Question: I am trying to use <URL> in Angular 6 and I am receiving the following error:
'''
Error: Request to post https://www.sandbox.paypal.com/v1/payments/payment failed with 400 error. Correlation id: 6c0ce47611849, 6c0ce47611849
{
"name": "VALIDATION_ERROR",
"details": [
{
"field": "transactions.amount",
"issue": "Currency amount must be non-negative number, may optionally contain exactly 2 decimal places separated by '.', optional thousands separator ',', limited to 7 digits before the decimal point and currency which is a valid ISO Currency Code"
}
],
"message": "Invalid request - see details",
"information_link": "https://developer.paypal.com/docs/api/payments/#errors",
"debug_id": "6c0ce47611849"
}
request/</<@https://www.paypalobjects.com/api/checkout.js:14216:39
'''
As you can see with the following screenshot, the format looks correct to me:

The following is my shipping form html:
'''
<div class="container">
<div class="row">
<div class="col-md-8 order-md-1">
<h4 class="mb-3">Shipping address</h4>
<form name="form" #f="ngForm" novalidate>
<div class="row">
<div class="col-md-6 mb-3">
<label for="firstName">First name</label>
<input
type="text"
class="form-control"
[(ngModel)]="model.firstName"
#firstName="ngModel"
[ngClass]="{
'is-invalid': f.submitted && firstName.invalid
}"
name="firstName"
placeholder="First name"
required
/>
<div
*ngIf="f.submitted && firstName.required"
class="invalid-feedback"
>
<div *ngIf="firstName.errors.required">
First name is required
</div>
</div>
</div>
<div class="col-md-6 mb-3">
<label for="lastName">Last name</label>
<input
type="text"
class="form-control"
[(ngModel)]="model.lastName"
#lastName="ngModel"
[ngClass]="{
'is-invalid': f.submitted && lastName.invalid
}"
name="lastName"
placeholder="Last name"
required
/>
<div
*ngIf="f.submitted && lastName.required"
class="invalid-feedback"
>
<div *ngIf="lastName.errors.required">Last name is required</div>
</div>
</div>
</div>
<div class="mb-3">
<label for="email"
>Email <span class="text-muted">(Same as username)</span></label
>
<input
type="email"
class="form-control"
[(ngModel)]="model.email"
#email="ngModel"
[ngClass]="{
'is-invalid': f.submitted && email.invalid
}"
name="email"
placeholder="you@example.com"
required
value="{{ model.email }}"
email
/>
<div *ngIf="f.submitted && email.required" class="invalid-feedback">
<div *ngIf="email.errors.email">Email is required</div>
</div>
</div>
<div class="mb-3">
<label for="address">Address</label>
<input
type="text"
class="form-control"
[(ngModel)]="model.address"
#address="ngModel"
[ngClass]="{
'is-invalid': f.submitted && address.invalid
}"
name="address"
placeholder="1234 Main St"
required
/>
<div *ngIf="f.submitted && address.required" class="invalid-feedback">
<div *ngIf="address.errors.required">
Shipping address is required
</div>
</div>
</div>
<div class="mb-3">
<label for="address2"
>Address 2 <span class="text-muted">(Optional)</span></label
>
<input
type="text"
class="form-control"
[(ngModel)]="model.address2"
name="address2"
placeholder="Apartment or suite"
#address2="ngModel"
/>
</div>
<div class="mb-3">
<label for="city">City <span class="text-muted"></span></label>
<input
type="text"
class="form-control"
[(ngModel)]="model.city"
name="city"
placeholder="Apartment or suite"
#city="ngModel"
/>
</div>
<div class="mb-3">
<label for="phone">Phone <span class="text-muted"></span></label>
<input
type="text"
class="form-control"
[(ngModel)]="model.phone"
name="phone"
placeholder="Apartment or suite"
#phone="ngModel"
/>
</div>
<div class="row">
<div class="col-md-5 mb-3">
<label for="country">Country</label>
<select
class="custom-select d-block w-100"
[(ngModel)]="model.country"
[ngClass]="{
'is-invalid': f.submitted && country.invalid
}"
name="country"
#country="ngModel"
required
>
<option value="" selected="selected"
>Please choose a country</option
>
<option
*ngFor="let country of countriesObj"
value="{{ country.code }}"
>{{ country.name }}</option
>
</select>
<div
*ngIf="f.submitted && country.required"
class="invalid-feedback"
>
<div *ngIf="country.errors.required">Country is required</div>
</div>
</div>
<div class="mb-3">
<label for="state">State/Province</label>
<input
type="text"
class="form-control"
[(ngModel)]="model.state"
[ngClass]="{
'is-invalid': f.submitted && state.invalid
}"
name="state"
placeholder="California"
#state="ngModel"
required
/>
<div *ngIf="f.submitted && state.required" class="invalid-feedback">
<div *ngIf="state.errors.required">
State/Province is required
</div>
</div>
</div>
<div class="col-md-3 mb-3">
<label for="zip">Zip/Postal Code</label>
<input
type="text"
class="form-control"
[(ngModel)]="model.zip"
[ngClass]="{
'is-invalid': f.submitted && zip.invalid
}"
name="zip"
placeholder="Zip/Postal code"
#zip="ngModel"
required
/>
<div *ngIf="f.submitted && zip.required" class="invalid-feedback">
<div *ngIf="zip.errors.required">Zip/Postal code is required</div>
</div>
</div>
</div>
<hr class="mb-4" />
<h4 class="mb-3">Payment</h4>
<div id="paypal-button-container"></div>
<input
type="text"
[(ngModel)]="model.total"
style="padding-bottom: 10px;"
name="total"
#total="ngModel"
value="{{ model.total | currency }}"
/>
<h2 *ngIf="paypalLoad">Paypal button is loading</h2>
<div id="paypal-checkout-btn"></div>
</form>
</div>
</div>
</div>
<div class="ModalBackdrop"></div>
Final amount: {{ this.finalAmount }}
<!-- The Modal -->
<div class="modal" id="myModal">
<div class="modal-dialog">
<div class="modal-content">
<!-- Modal Header -->
<div class="modal-header">
<h4 class="modal-title">Thank you</h4>
<button type="button" class="close" data-dismiss="modal">
&times;
</button>
</div>
<!-- Modal body -->
<div class="modal-body">
This is confirmation that your payment has been processed. Your order
will shipped as soon as possible.
</div>
<!-- Modal footer -->
<div class="modal-footer">
<button type="button" class="btn btn-danger" data-dismiss="modal" onclick="document.getElementById('ModalBackdrop').style.display = 'none';">
Close
</button>
</div>
</div>
</div>
</div>
'''
The following is my shipping form component - as you can see, I have tried a few different things:
'''
import { Component, OnInit, AfterViewChecked } from "@angular/core";
import { HttpClient, HttpHeaders, HttpResponse } from "@angular/common/http";
import { ShoppingCartService } from "../shopping-cart.service";
import { ProductService } from "../product.service";
import { LoginService } from "../login.service";
import { modelGroupProvider } from "@angular/forms/src/directives/ng_model_group";
declare let paypal: any;
@Component({
selector: "app-shipping-form",
templateUrl: "./shipping-form.component.html",
styleUrls: ["./shipping-form.component.css"]
})
export class ShippingFormComponent implements OnInit, AfterViewChecked {
public countriesObj;
total;
public model: any = {};
firstName = "";
lastName = "";
email = this.loginSrvc.loginObj.uName;
address = "";
address2 = "";
city = "";
phone = "";
country = "";
state = "";
zip = "";
name = "";
shoppingCartObj: any;
user_id = "";
orders_id = "";
product = "";
ts = "";
constructor(
private http: HttpClient,
private loginSrvc: LoginService,
private prdSrvc: ProductService,
private cartSrvc: ShoppingCartService
) {
this.http.get("./assets/countries.json").subscribe(result => {
this.countriesObj = result;
});
this.total = this.prdSrvc.getPriceTotal();
this.model.total = this.total.toFixed(2);
this.model.email = this.loginSrvc.loginObj.uName;
// this.model.firstName = this.firstName;
// this.model.lastName = this.lastName;
this.name = this.model.firstName + " " + this.model.lastName;
this.email = this.model.email;
this.address = this.model.address;
this.address2 = this.model.address2;
this.city = this.model.city;
this.state = this.model.state;
this.country = this.model.country;
this.zip = this.model.zip;
this.shoppingCartObj = JSON.parse(localStorage.getItem("fh_cart"));
this.user_id = this.shoppingCartObj.cart.user_id;
this.orders_id = this.shoppingCartObj.cart.orders_id;
this.product = JSON.stringify(this.shoppingCartObj.cart.products.product);
this.ts = this.shoppingCartObj.cart.ts;
}
addScript = false;
paypalLoad = true;
finalAmount: number = this.getFinalAmount();
paypalConfig = {
env: "sandbox",
client: {
sandbox:
"<my-sandbox-key>",
production: "<your-production-key here>"
},
commit: true,
payment: function(data, actions) {
return actions.payment.create({
transactions: [
{
amount: {
total: this.finalAmount,
currency: "USD",
details: {
subtotal: "30.00",
tax: "0.07",
shipping: "0.03",
handling_fee: "1.00",
shipping_discount: "-1.00",
insurance: "0.01"
}
},
description: "The payment from for-her application.",
/* custom: "90048630024435", */
invoice_number: this.orders_id, // Insert a unique invoice number
payment_options: {
allowed_payment_method: "INSTANT_FUNDING_SOURCE"
},
soft_descriptor: this.user_id,
item_list: {
items: [this.product],
shipping_address: {
recipient_name: this.name,
line1: this.address,
line2: this.address2,
city: this.city,
country_code: this.country,
postal_code: this.zip,
phone: this.phone,
state: this.state,
email: this.email
}
}
}
],
note_to_payer: "Contact us for any questions on your order."
});
},
onAuthorize: (data, actions) => {
return actions.payment.execute().then(payment => {
// Do something when payment is successful.
// window.alert("Thank you for your purchase! You order will be processed and shipped as soon as possible");
document.getElementById("myModal").style.display = "block";
document.getElementById("ModalBackdrop").style.display = "block";
this.cartSrvc.postCart();
});
}
};
ngAfterViewChecked(): void {
if (!this.addScript) {
this.addPaypalScript().then(() => {
paypal.Button.render(this.paypalConfig, "#paypal-checkout-btn");
this.paypalLoad = false;
});
}
}
addPaypalScript() {
this.addScript = true;
return new Promise((resolve, reject) => {
const scripttagElement = document.createElement("script");
scripttagElement.src = "https://www.paypalobjects.com/api/checkout.js";
scripttagElement.onload = resolve;
document.body.appendChild(scripttagElement);
});
}
getFinalAmount() {
this.total = this.prdSrvc.getPriceTotal();
this.model.total = this.total.toFixed(2);
return this.total.toFixed(2);
}
ngOnInit() {}
}
'''
As you can see, I followed their documentation, with the exception of using dynamic values. If I hard code in the values, as their example shows, then I have no errors. Why would it consider finalAmount as not valid?
Thanks to @paulsm4 in the comments, the network tab is not showing in values, except for the hard coded values:
<URL>
As usual, thanks in advance
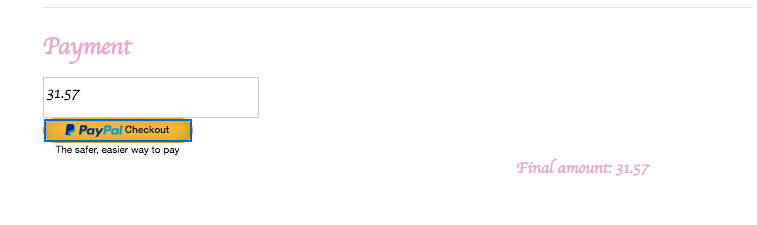
Answer: I do not know if this is the proper way to do this, but I am no longer receiving the original error.
First, I created several hidden fields to the corresponding items that I wanted to be posted, along with giving every input an id - the following are the hidden fields:
'''
<input
type="text"
[(ngModel)]="model.total"
style="padding-bottom: 10px;"
name="total"
id="total"
#total="ngModel"
value="{{ model.total | currency }}"
/>
<input
type="hidden"
name="user_id"
id="user_id"
value="{{ this.user_id }}"
/>
<input
type="hidden"
name="orders_id"
id="orders_id"
value="{{ this.orders_id }}"
/>
<input
type="hidden"
name="product"
id="product"
value="{{ this.product }}"
/>
<input
type="hidden"
name="subTotal"
id="subTotal"
value="{{ this.payPalSrvc.getSubTotal() }}"
/>
'''
Second, I created a separate PayPalService, to separate functionality, along with, I wanted these posts and gets to go through my interceptor to place jwt in the headers:
'''
import { Injectable } from "@angular/core";
import { HttpClient, HttpHeaders, HttpResponse } from "@angular/common/http";
import { ShoppingCartService } from "./shopping-cart.service";
import { ProductService } from "./product.service";
import { LoginService } from "./login.service";
@Injectable({
providedIn: "root"
})
export class PaypalService {
constructor(
private http: HttpClient,
private loginSrvc: LoginService,
private prdSrvc: ProductService,
private cartSrvc: ShoppingCartService
) {}
addScript = false;
paypalLoad = true;
finalAmount;
subTotal;
paypalConfig = {
env: "sandbox",
client: {
sandbox:
"<my-sandbox-id>",
production: "<your-production-key here>"
},
commit: true,
payment: function(data, actions) {
return actions.payment.create({
transactions: [
{
amount: {
total: document.getElementById("total").value,
currency: "USD",
details: {
subtotal: document.getElementById("subTotal").value,
tax: (document.getElementById("total").value * 0.07).toFixed(2),
shipping: (document.getElementById("total").value * 0.03).toFixed(2),
handling_fee: "1.00",
shipping_discount: "0.00",
insurance: (document.getElementById("total").value * 0.01).toFixed(2)
}
},
description: "The payment from for-her application.",
/* custom: "90048630024435", */
invoice_number: document.getElementById("orders_id").value, // Insert a unique invoice number
payment_options: {
allowed_payment_method: "INSTANT_FUNDING_SOURCE"
},
soft_descriptor: document.getElementById("user_id").value,
item_list: {
items: [document.getElementById("product").value],
shipping_address: {
recipient_name: (document.getElementById("firstName").value + " " + document.getElementById("lastName").value),
line1: document.getElementById("address").value,
line2: document.getElementById("address2").value,
city: document.getElementById("city").value,
country_code: document.getElementById("country").value,
postal_code: document.getElementById("zip").value
phone: document.getElementById("phone").value,
state: document.getElementById("state").value,
email: document.getElementById("email").value
}
}
}
],
note_to_payer: "Contact us for any questions on your order."
});
},
onAuthorize: (data, actions) => {
return actions.payment.execute().then(payment => {
// Do something when payment is successful.
// window.alert("Thank you for your purchase! You order will be processed and shipped as soon as possible");
document.getElementById("myModal").style.display = "block";
document.getElementById("ModalBackdrop").style.display = "block";
this.cartSrvc.postCart();
});
}
};
addPaypalScript() {
this.addScript = true;
return new Promise((resolve, reject) => {
const scripttagElement = document.createElement("script");
scripttagElement.src = "https://www.paypalobjects.com/api/checkout.js";
scripttagElement.onload = resolve;
document.body.appendChild(scripttagElement);
});
}
public getSubTotal() {
this.subTotal = (document.getElementById("total").value) -
((document.getElementById("total").value * 0.07) +
(document.getElementById("total").value * 0.03) +
(document.getElementById("total").value * 0.01) +
1.00);
return this.subTotal.toFixed(2);
}
public getToken(): string {
return localStorage.getItem("jwt");
}
}
'''
Of course, now I have a different error of malformed request, which placed inside of <URL> and, as you can see, it came back as valid:
<URL>
But the main thing is the parameters/properties are working:
<URL>
If anyone can tell me what the new error is all about, then I would be grateful.
'''
Error: Request to post https://www.sandbox.paypal.com/v1/payments/payment failed with 400 error. Correlation id: f31569c675597, f31569c675597
{
"name": "MALFORMED_REQUEST",
"message": "Incoming JSON request does not map to API request",
"information_link": "https://developer.paypal.com/webapps/developer/docs/api/#MALFORMED_REQUEST",
"debug_id": "f31569c675597"
}
request/</<@https://www.paypalobjects.com/api/checkout.js:14216:39
'''
Thanks once more to @paulsm4 for suggesting to look under the Network tab to see if the value was actually being posted.